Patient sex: M
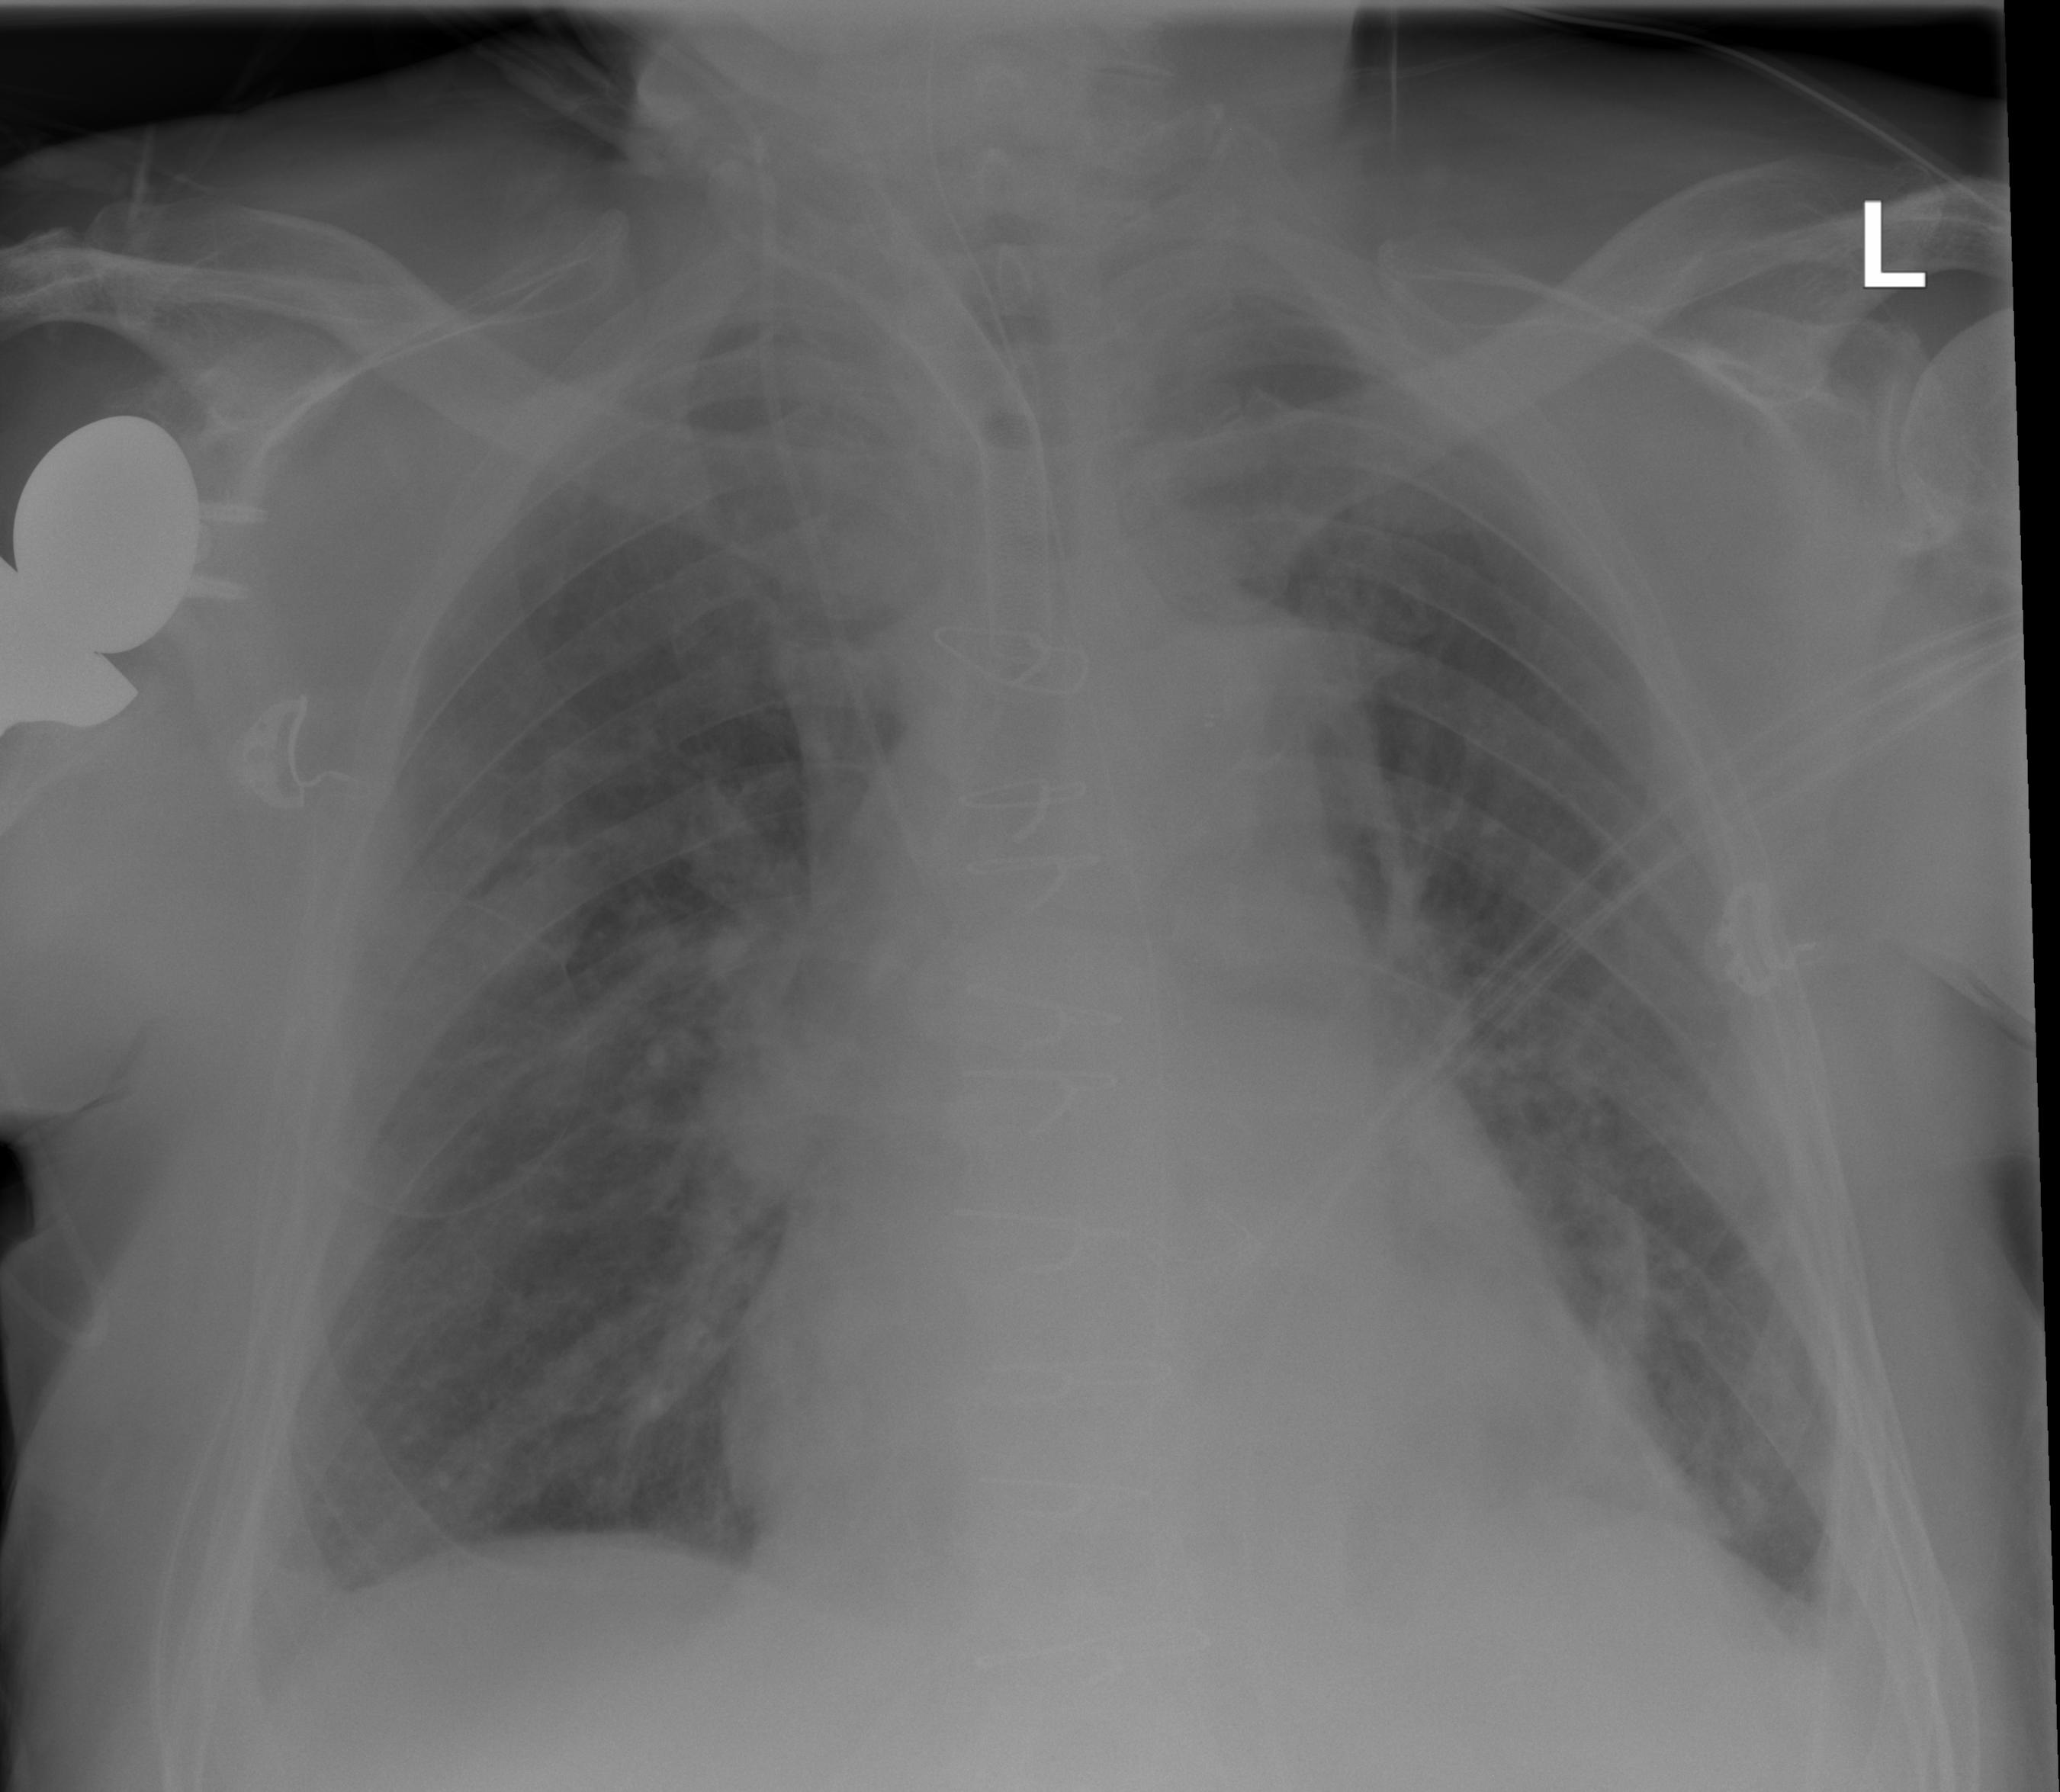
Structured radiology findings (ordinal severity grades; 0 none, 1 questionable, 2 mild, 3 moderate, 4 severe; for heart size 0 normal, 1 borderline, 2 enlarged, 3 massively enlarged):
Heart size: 2
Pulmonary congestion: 2
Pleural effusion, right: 2
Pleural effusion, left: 2
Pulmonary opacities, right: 2
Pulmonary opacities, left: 2
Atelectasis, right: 2
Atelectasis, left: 2